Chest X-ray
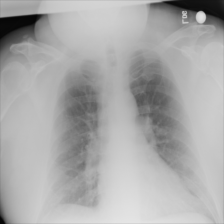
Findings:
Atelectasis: negative
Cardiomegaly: negative
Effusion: negative
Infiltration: negative
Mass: negative
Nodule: negative
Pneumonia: negative
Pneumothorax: negative
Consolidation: negative
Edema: negative
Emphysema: negative
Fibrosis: negative
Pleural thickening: negative
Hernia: negative